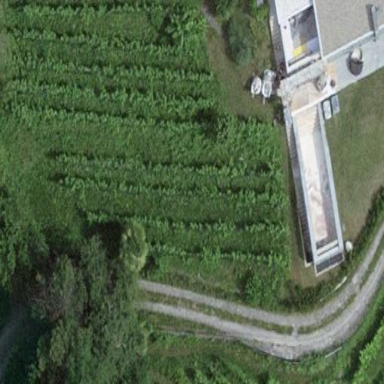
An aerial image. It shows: Vineyard with grape crops.